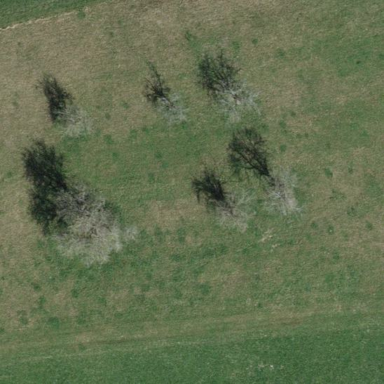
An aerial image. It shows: Beautiful meadow.